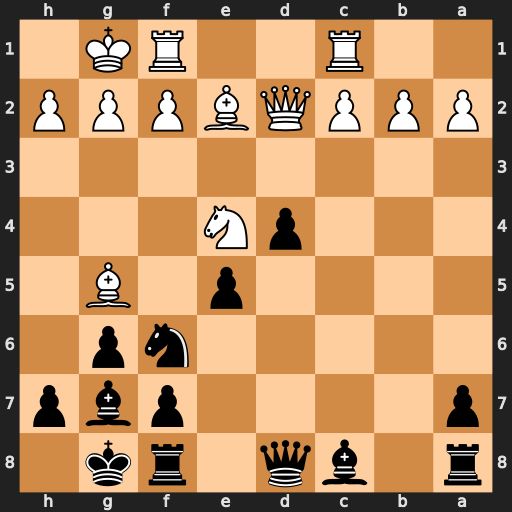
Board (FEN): r1bq1rk1/p4pbp/5np1/4p1B1/3pN3/8/PPPQBPPP/2R2RK1
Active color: b
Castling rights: -
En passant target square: -
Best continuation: Nxe4 Bxd8 Nxd2